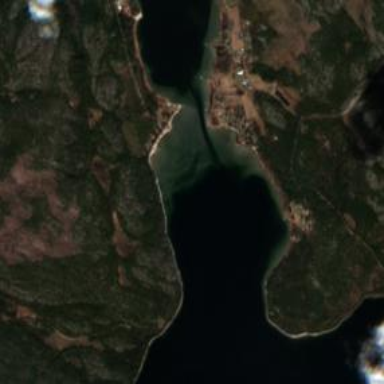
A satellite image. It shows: Picturesque coastline scene.